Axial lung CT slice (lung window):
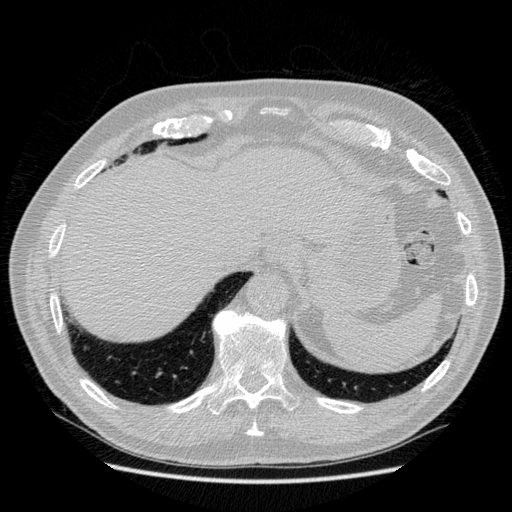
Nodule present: no